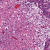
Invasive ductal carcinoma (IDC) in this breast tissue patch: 0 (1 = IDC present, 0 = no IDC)